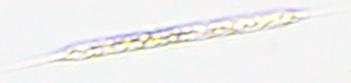
Label: Rhizosolenia